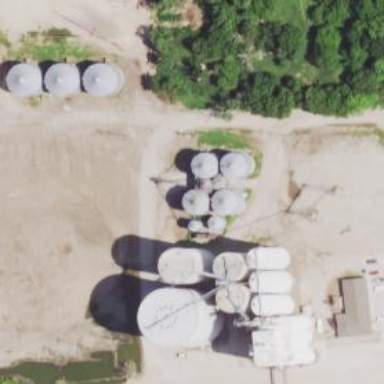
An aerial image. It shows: Silo.